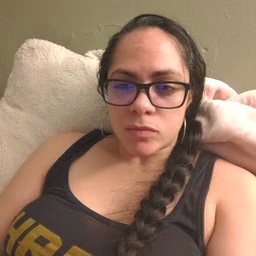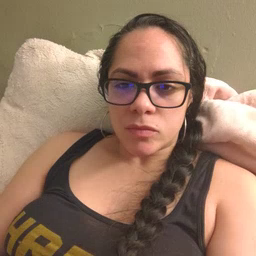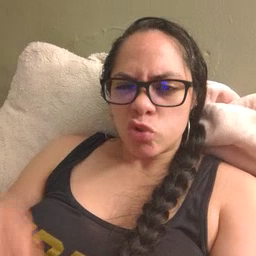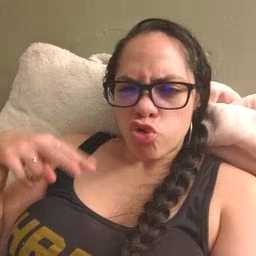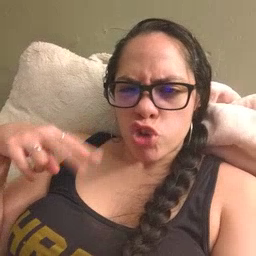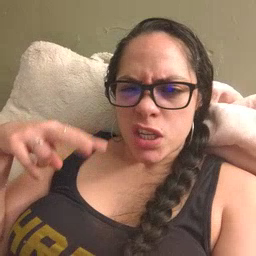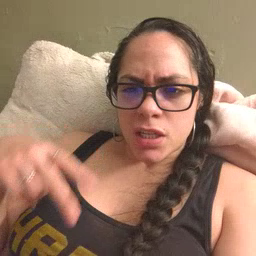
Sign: read